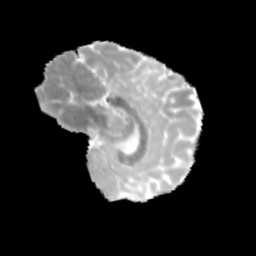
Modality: MD
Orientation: sagittal
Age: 12
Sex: male
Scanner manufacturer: siemens
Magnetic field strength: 3 T
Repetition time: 3.8 s
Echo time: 0.07 s